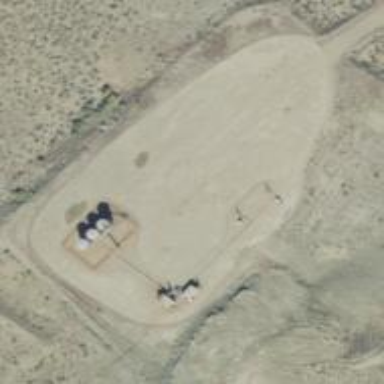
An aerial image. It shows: Petroleum well that is man-made.